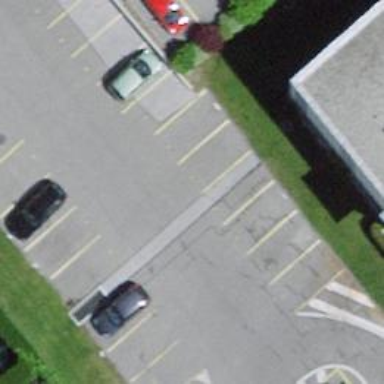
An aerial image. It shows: Parking area.